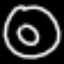
Label: donut